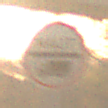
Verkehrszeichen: Mautpflicht
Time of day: SunriseSunset
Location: Roofed (Suburban)
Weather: Clear
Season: NotSpecified
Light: Natural